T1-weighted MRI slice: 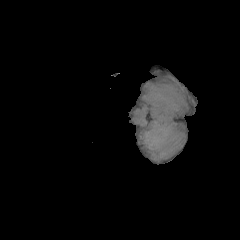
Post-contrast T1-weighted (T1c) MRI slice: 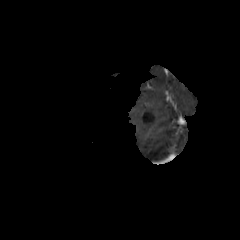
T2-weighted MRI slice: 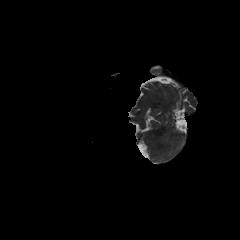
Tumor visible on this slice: no